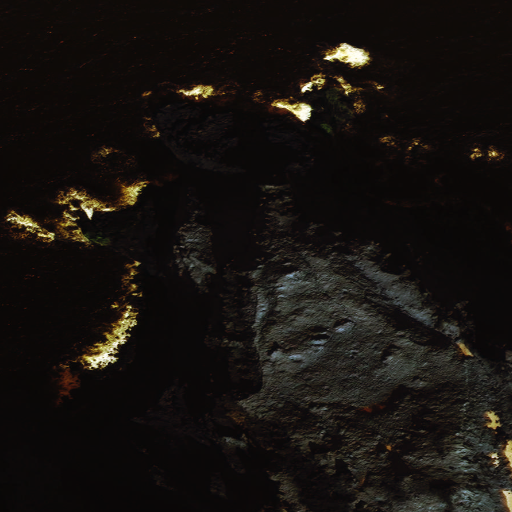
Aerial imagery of cape in Alaska named North Cape containing only unknown